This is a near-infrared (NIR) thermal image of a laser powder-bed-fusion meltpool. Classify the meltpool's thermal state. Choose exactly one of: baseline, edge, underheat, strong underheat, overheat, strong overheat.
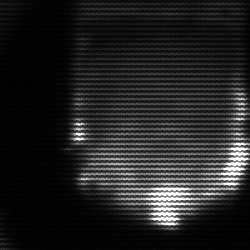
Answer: edge